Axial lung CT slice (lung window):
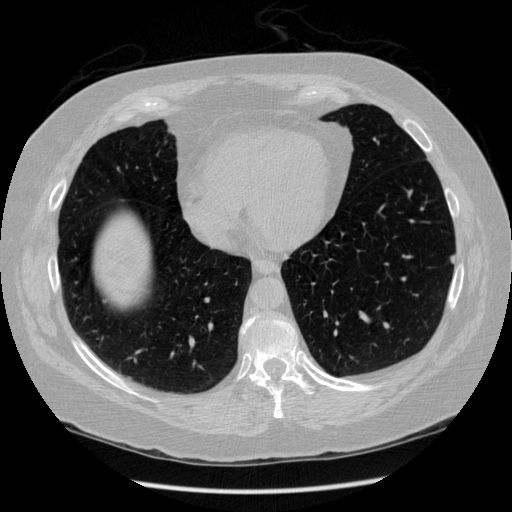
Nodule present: yes
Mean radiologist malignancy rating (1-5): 2.333